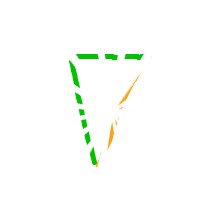
Shape: triangle